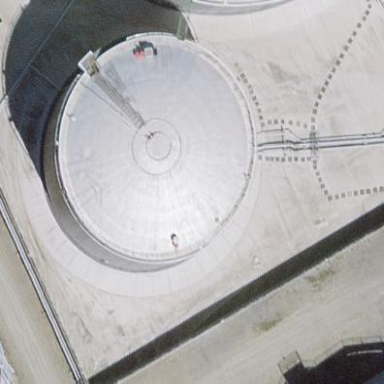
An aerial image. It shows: Storage tank which is man-made.